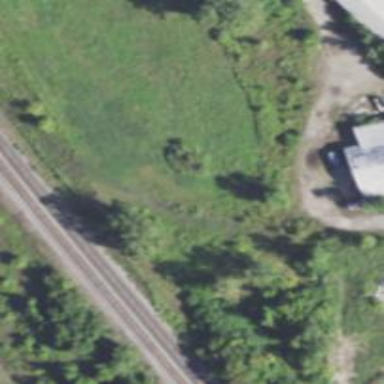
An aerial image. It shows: Abandoned railway.